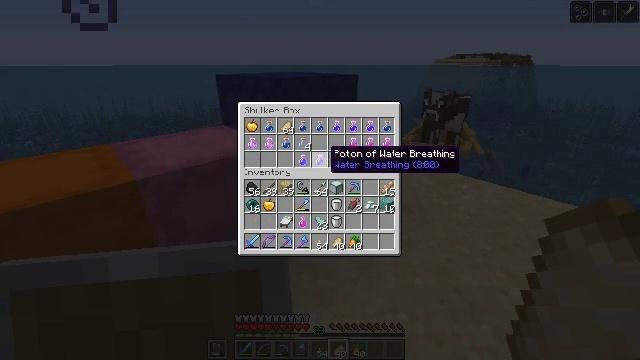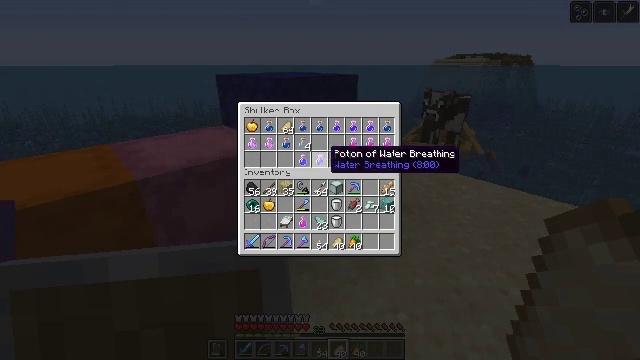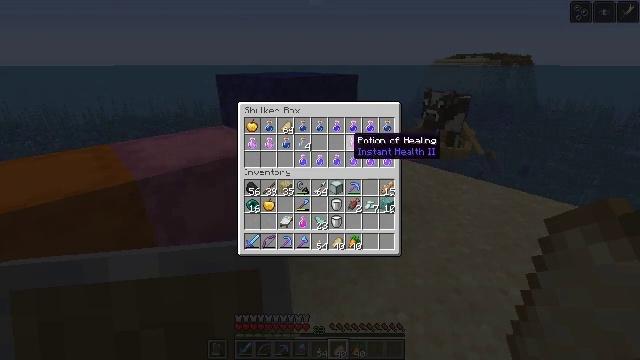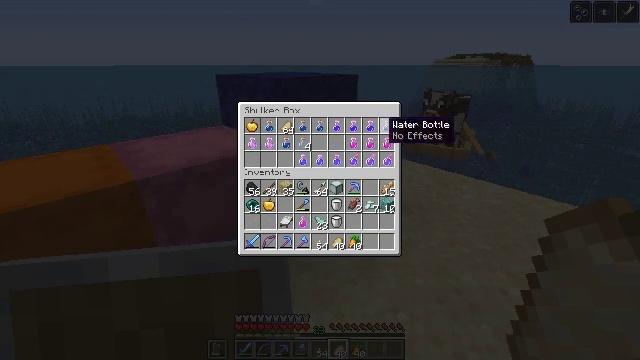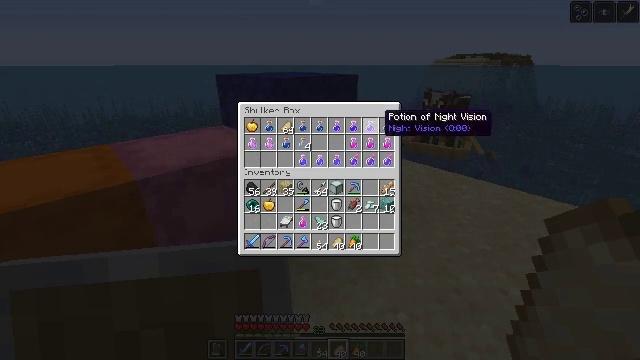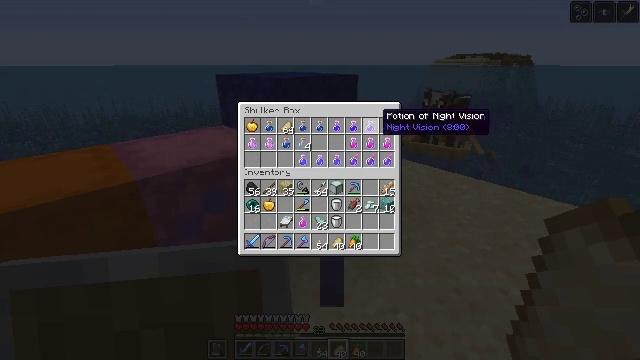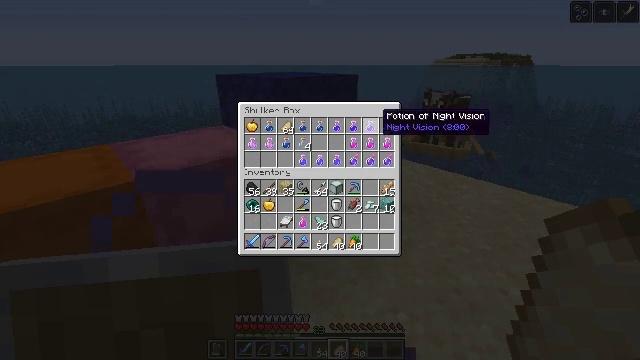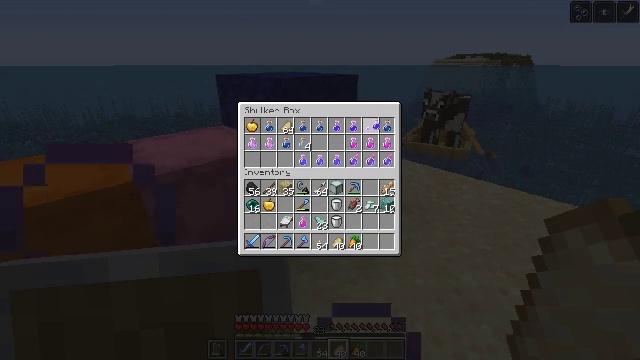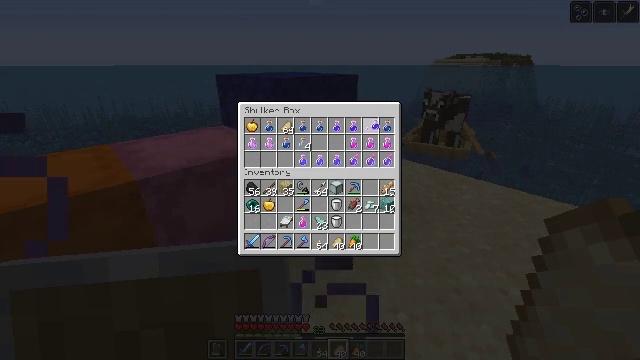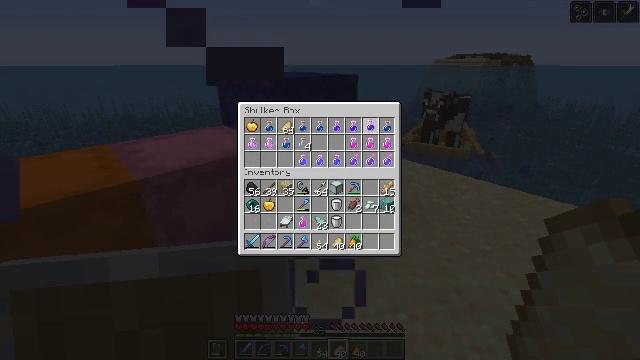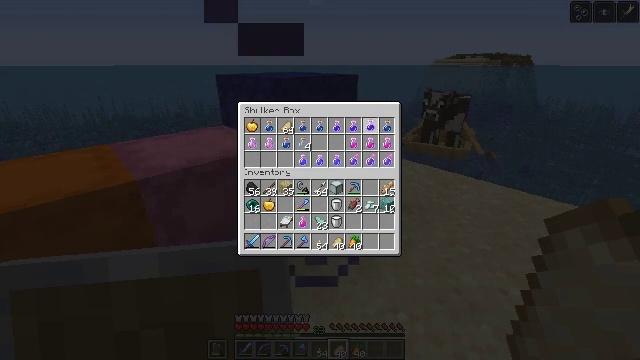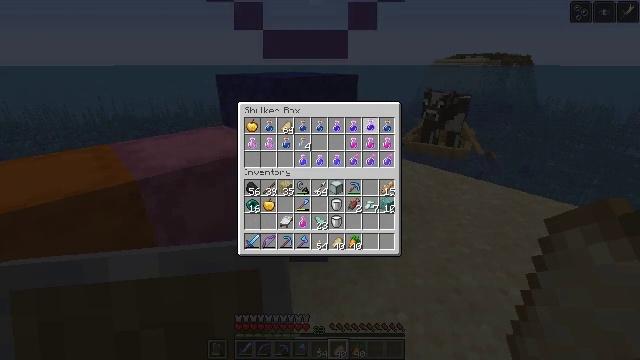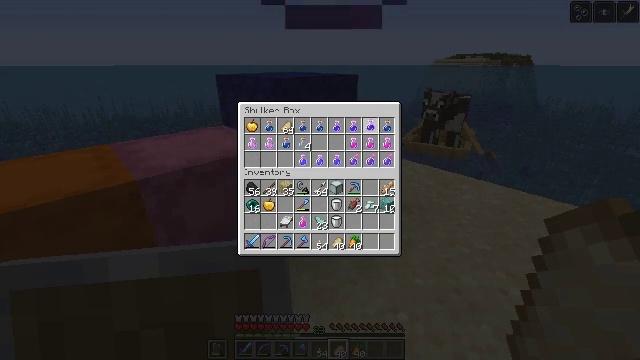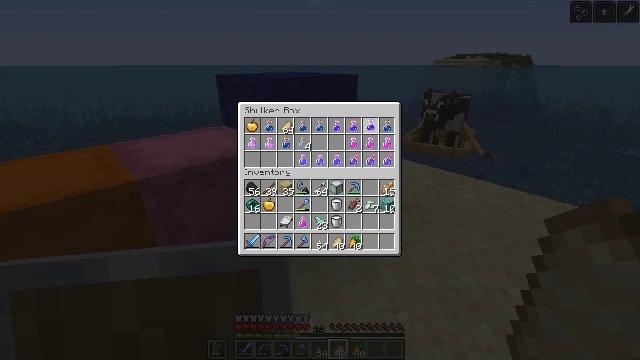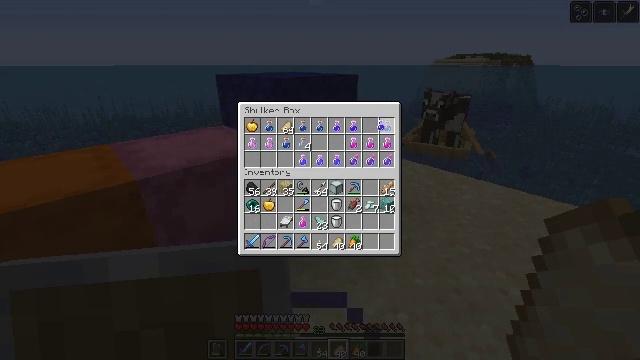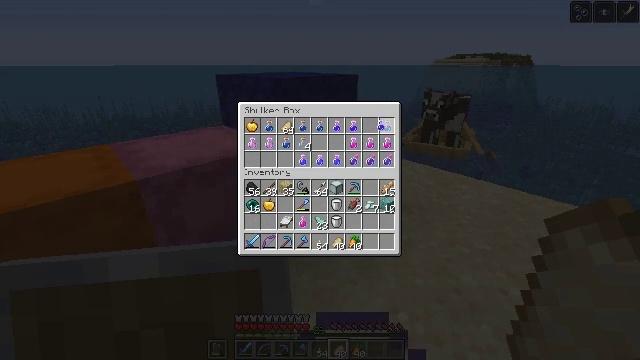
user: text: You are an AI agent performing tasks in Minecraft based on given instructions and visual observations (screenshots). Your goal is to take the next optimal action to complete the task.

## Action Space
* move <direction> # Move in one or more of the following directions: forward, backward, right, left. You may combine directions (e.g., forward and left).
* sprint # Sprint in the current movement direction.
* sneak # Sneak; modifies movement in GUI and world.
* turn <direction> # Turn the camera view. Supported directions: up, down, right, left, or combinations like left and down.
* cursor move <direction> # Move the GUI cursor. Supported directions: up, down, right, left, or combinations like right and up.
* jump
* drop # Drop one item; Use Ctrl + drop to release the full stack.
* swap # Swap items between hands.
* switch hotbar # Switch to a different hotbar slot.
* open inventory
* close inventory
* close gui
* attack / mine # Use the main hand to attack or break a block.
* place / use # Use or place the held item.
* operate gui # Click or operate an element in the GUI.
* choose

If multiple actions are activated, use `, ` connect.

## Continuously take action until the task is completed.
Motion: motion action
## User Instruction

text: Mine the orange shulker box.
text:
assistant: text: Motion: no_op
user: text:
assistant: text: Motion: cursor move right and up
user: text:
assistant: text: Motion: cursor move right and up
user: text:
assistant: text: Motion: cursor move up
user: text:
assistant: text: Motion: no_op
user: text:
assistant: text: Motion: no_op
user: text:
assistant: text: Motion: operate gui
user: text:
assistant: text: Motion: operate gui
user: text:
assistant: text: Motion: no_op
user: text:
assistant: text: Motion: no_op
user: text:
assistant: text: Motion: no_op
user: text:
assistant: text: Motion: no_op
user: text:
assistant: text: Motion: no_op
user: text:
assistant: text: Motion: cursor move right
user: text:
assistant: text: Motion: no_op
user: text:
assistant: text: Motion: no_op
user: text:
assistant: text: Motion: no_op
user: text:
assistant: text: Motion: operate gui
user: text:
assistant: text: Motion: operate gui
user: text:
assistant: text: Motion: cursor move left
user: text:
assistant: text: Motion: cursor move left
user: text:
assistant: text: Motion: cursor move left
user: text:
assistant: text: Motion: no_op
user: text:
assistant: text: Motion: operate gui
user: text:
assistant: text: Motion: no_op
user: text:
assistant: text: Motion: cursor move right
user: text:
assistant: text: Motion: cursor move right
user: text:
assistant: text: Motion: no_op
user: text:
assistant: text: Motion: no_op
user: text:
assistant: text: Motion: operate gui